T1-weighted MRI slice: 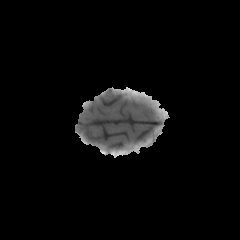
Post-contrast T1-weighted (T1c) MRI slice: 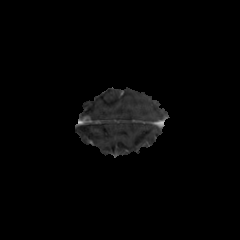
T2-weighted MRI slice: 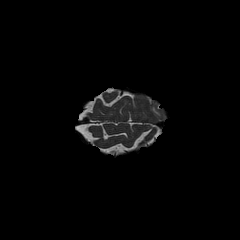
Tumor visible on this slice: yes